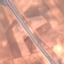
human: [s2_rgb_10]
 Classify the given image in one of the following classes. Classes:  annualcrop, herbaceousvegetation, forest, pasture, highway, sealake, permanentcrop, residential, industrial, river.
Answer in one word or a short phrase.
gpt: Highway